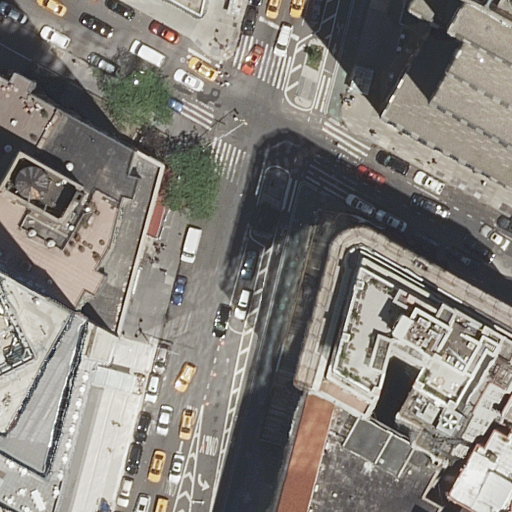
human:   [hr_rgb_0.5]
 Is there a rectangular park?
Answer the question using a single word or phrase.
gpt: no

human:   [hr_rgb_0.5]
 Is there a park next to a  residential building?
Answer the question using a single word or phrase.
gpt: yes

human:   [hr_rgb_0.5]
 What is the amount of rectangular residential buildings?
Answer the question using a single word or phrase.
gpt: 0

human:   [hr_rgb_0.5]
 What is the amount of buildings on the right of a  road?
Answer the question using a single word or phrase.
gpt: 4

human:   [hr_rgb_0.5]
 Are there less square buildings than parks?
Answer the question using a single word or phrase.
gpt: yes

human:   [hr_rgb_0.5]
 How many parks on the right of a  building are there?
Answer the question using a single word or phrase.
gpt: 0

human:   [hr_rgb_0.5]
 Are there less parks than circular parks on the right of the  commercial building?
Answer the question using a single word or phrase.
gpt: no

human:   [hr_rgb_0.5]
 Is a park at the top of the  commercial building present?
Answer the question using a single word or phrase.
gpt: no

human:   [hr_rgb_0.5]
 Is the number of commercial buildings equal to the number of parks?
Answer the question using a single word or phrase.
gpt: yes

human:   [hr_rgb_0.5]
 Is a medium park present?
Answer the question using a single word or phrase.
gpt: no

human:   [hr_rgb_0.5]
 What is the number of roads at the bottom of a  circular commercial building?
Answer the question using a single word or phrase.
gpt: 0

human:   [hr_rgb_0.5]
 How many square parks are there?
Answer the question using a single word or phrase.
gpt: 0

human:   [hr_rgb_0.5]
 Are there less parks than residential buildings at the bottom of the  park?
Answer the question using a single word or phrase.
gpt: yes

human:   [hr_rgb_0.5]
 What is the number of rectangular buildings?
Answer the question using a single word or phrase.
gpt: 0

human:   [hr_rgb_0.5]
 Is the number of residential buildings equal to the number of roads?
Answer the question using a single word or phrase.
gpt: no

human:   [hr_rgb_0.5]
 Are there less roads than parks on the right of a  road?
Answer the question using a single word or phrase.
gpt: no

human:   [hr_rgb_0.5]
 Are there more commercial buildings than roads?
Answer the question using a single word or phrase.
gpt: no

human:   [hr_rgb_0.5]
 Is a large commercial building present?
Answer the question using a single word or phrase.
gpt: yes

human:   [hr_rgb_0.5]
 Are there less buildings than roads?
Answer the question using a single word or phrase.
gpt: no

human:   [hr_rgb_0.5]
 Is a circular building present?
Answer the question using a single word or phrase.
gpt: no

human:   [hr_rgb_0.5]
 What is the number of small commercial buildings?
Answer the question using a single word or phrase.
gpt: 0

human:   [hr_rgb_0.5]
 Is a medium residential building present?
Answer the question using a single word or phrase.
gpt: yes

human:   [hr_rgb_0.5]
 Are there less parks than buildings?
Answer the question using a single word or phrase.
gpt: yes

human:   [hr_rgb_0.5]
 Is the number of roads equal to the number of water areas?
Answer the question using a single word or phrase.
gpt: no

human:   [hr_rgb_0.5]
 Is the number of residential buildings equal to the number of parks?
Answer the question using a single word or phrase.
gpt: no

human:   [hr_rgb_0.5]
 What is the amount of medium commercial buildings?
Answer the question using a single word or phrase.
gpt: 0

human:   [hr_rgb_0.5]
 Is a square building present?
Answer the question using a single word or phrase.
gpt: no

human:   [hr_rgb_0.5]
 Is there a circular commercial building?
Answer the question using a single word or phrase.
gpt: no

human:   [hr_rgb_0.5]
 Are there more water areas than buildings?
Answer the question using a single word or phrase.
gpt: no

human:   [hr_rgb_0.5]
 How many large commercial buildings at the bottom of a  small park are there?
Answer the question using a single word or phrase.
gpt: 0

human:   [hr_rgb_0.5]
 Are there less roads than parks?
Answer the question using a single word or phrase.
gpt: no

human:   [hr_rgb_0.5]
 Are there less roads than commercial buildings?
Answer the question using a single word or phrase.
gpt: no

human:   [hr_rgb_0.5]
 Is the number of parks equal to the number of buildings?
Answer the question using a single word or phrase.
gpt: no

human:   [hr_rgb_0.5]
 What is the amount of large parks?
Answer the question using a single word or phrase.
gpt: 1

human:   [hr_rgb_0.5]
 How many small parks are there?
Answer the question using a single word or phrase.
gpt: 0

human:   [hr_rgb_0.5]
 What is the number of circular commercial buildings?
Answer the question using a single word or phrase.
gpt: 0